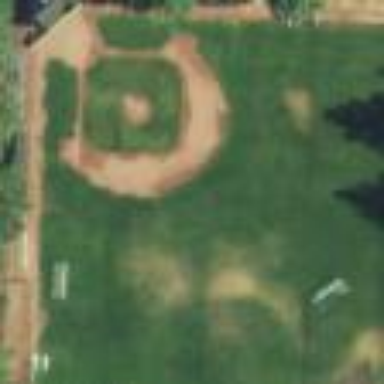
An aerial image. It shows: Baseball pitch for leisure land activities.